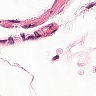
Metastatic tissue present: no